Aerial crown-view tile of a tropical tree (Barro Colorado Island, Panama), acquired 20250715:
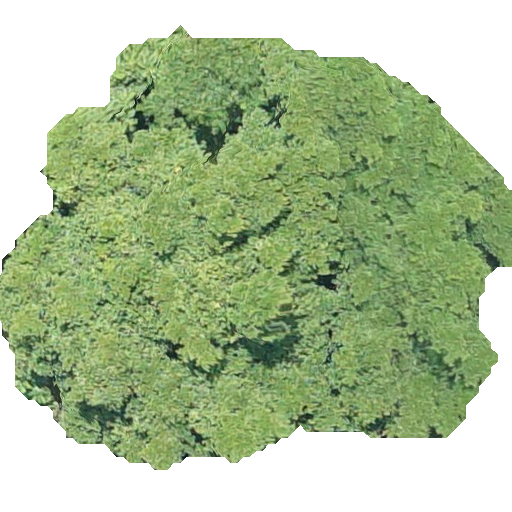
Species: Terminalia amazonia
GBIF accepted scientific name: Terminalia amazonica
Crown area: 254.778 m²